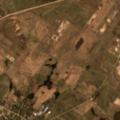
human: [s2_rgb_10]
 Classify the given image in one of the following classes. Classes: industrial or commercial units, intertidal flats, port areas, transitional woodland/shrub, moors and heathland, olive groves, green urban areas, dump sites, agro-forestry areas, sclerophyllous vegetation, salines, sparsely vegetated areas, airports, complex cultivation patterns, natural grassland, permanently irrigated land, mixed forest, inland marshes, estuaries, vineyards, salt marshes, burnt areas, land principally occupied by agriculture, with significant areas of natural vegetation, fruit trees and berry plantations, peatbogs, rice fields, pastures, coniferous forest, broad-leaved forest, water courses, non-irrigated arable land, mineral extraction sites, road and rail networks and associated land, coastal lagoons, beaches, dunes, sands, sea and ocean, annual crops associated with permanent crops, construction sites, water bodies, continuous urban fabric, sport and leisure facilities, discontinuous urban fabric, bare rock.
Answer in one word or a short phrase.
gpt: discontinuous urban fabric, non-irrigated arable land, land principally occupied by agriculture, with significant areas of natural vegetation